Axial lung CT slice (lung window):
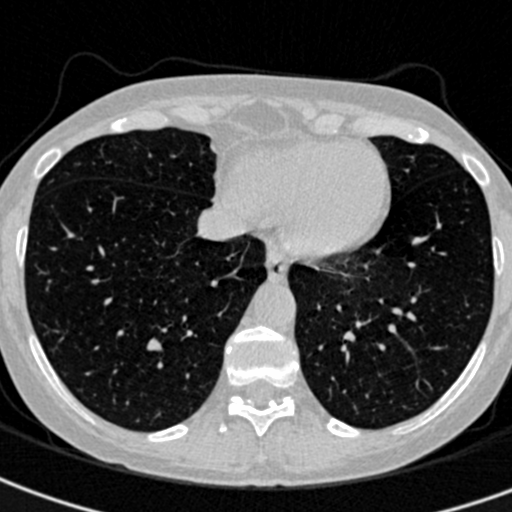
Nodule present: no